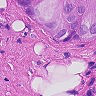
Metastatic tissue present: yes